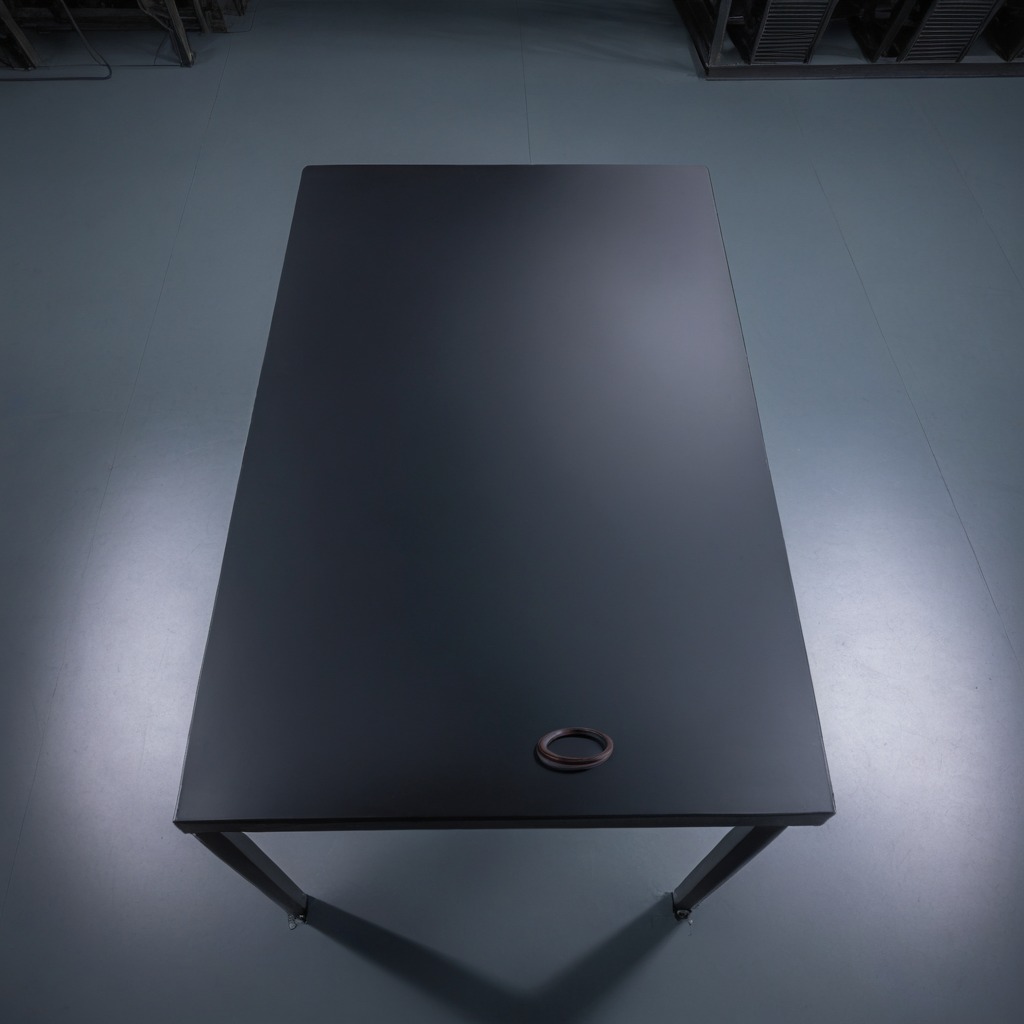
A rubber O-ring is lying on the clean empty table in the basement in the evening soft directional lighting on the tabletop realistic grain studio-quality clarity centered framing